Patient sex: M
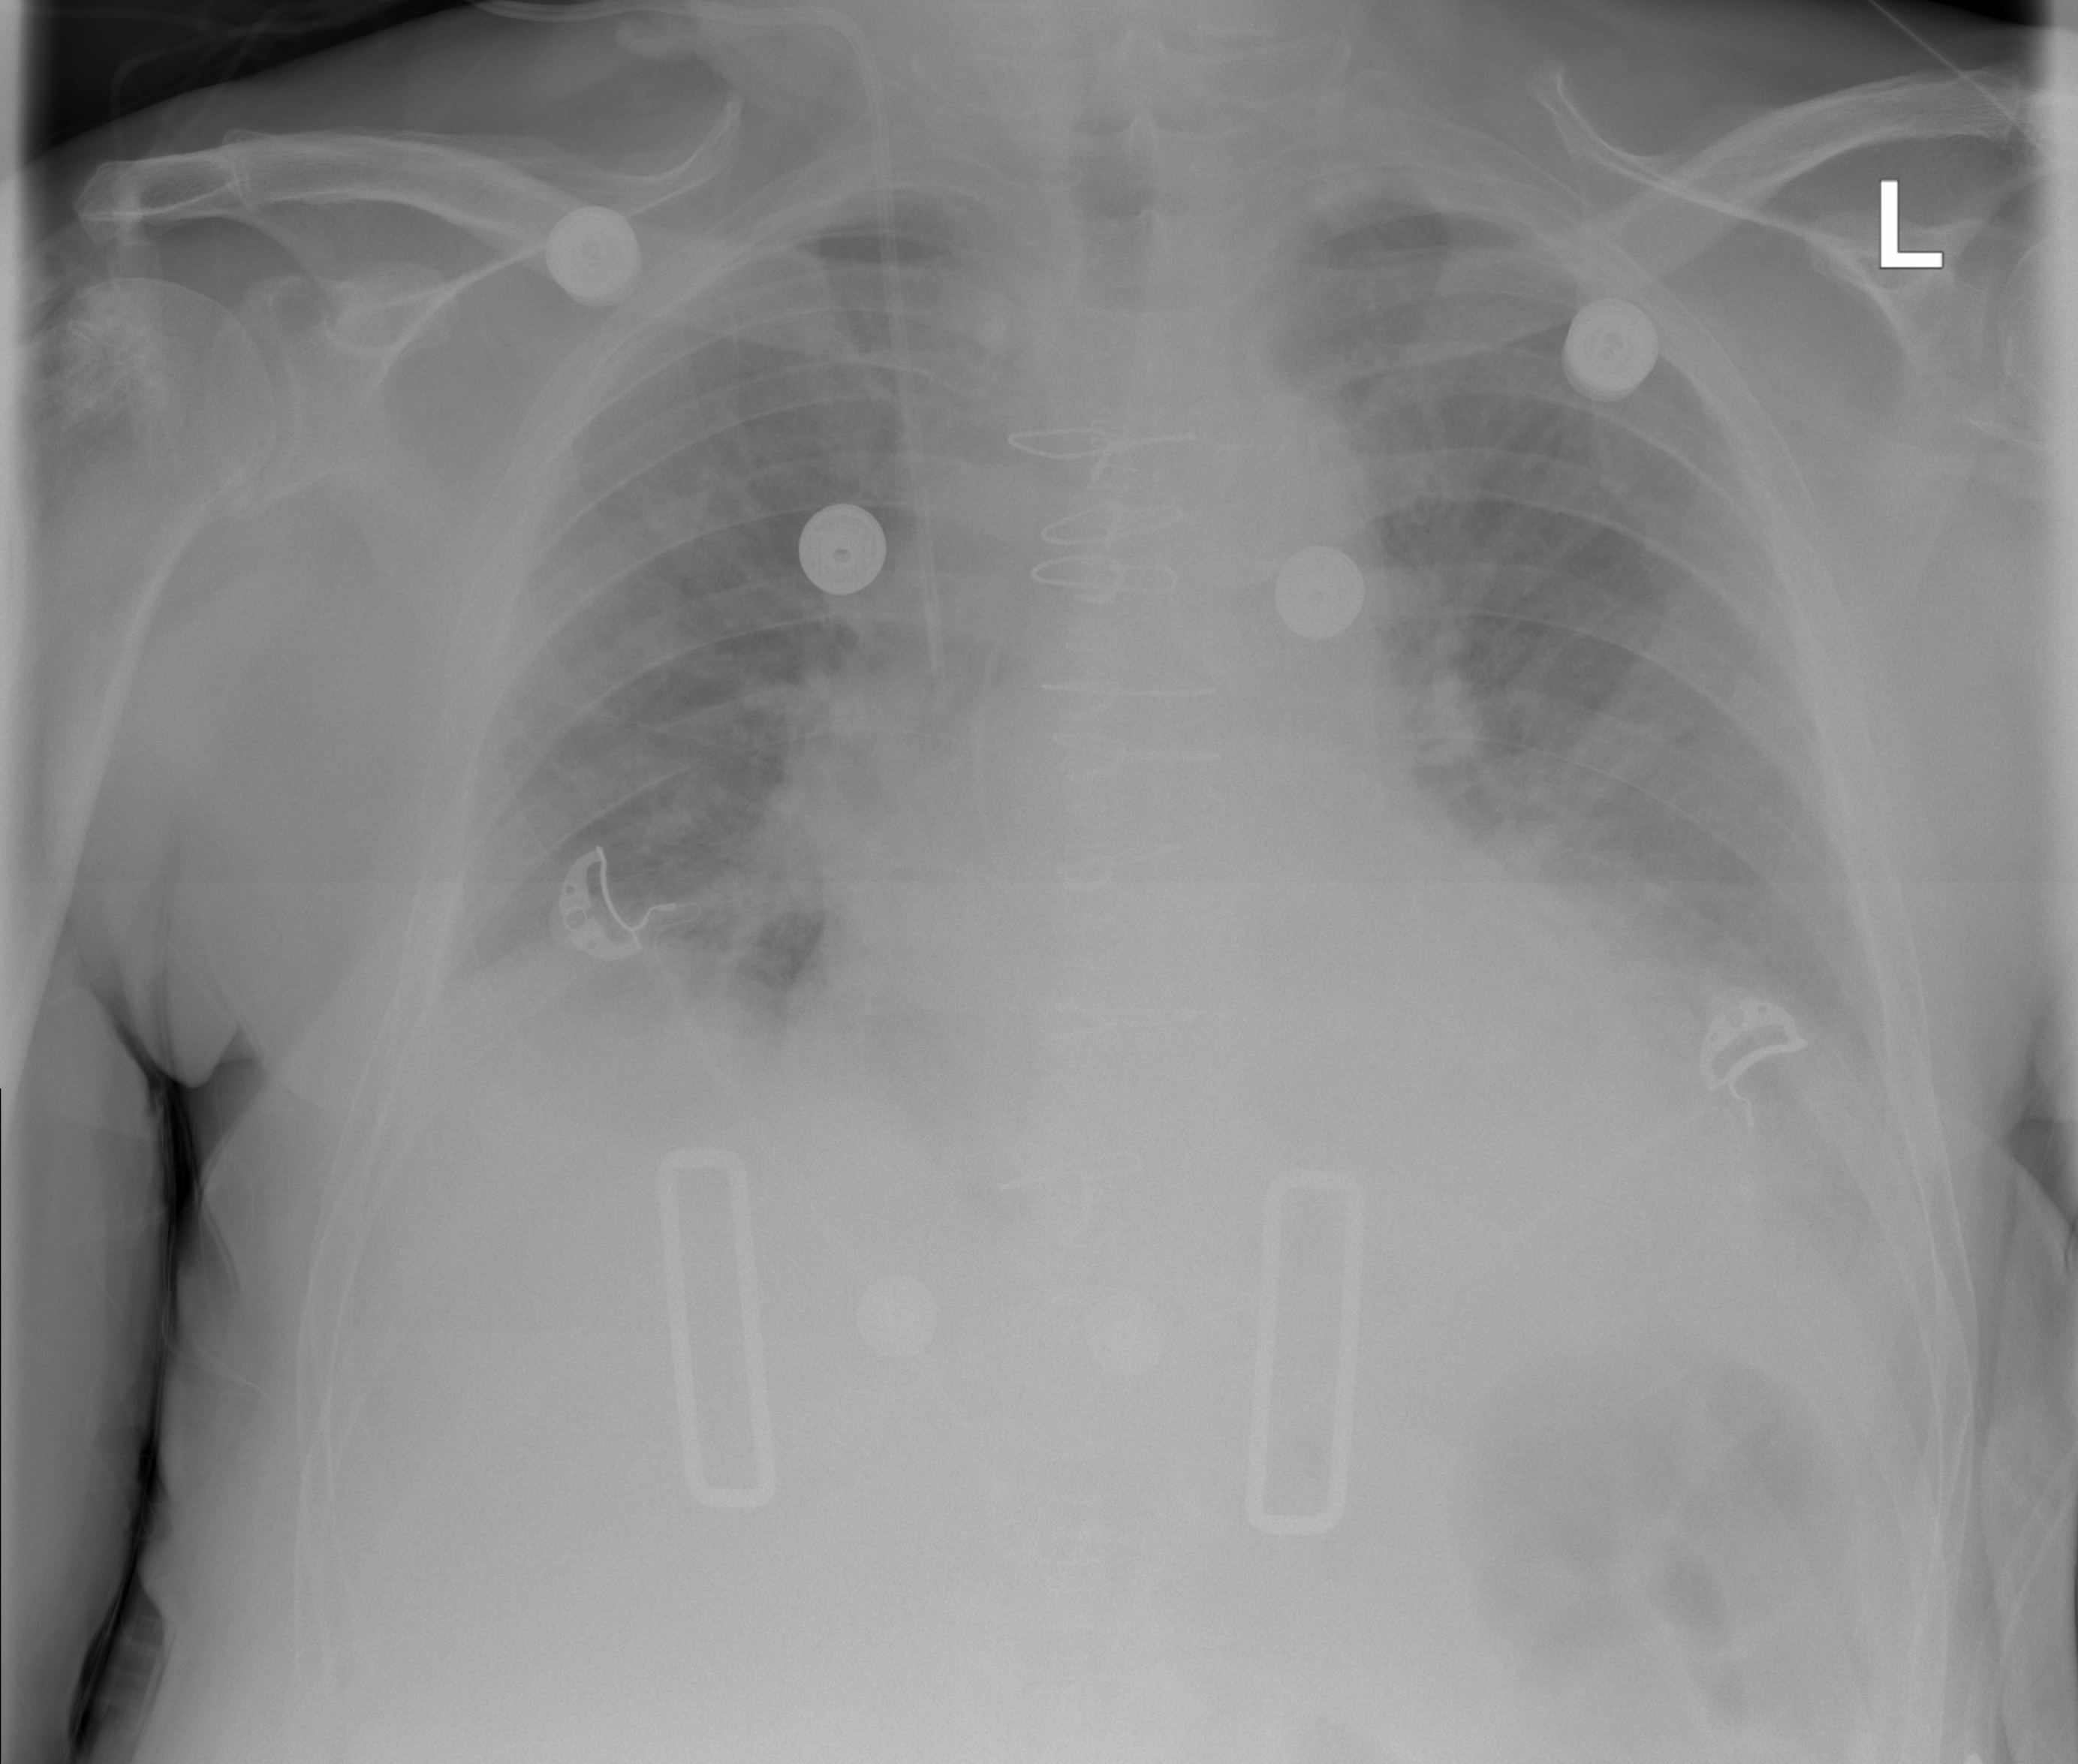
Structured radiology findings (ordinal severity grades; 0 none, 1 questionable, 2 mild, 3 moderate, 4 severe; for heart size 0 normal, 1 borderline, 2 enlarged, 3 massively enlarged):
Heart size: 2
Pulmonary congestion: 2
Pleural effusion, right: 2
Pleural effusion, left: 2
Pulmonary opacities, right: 2
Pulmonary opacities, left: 2
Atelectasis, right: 2
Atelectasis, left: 2